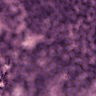
Metastatic tissue present: no